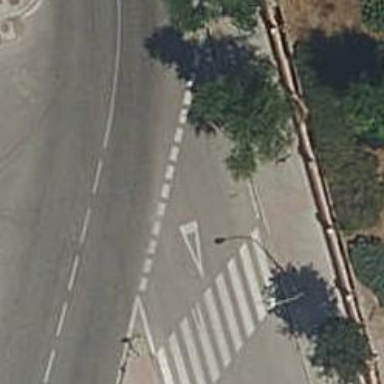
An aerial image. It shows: Road with "give way" sign.